Question: I have ready many, many tutorials, I have read <URL> for the 3rd time, but I still don't know how to set layouts to be compatible for multiple screens.
On android docs I found this:
> For instance, a view with a layout_width="100dp" measures 100 pixels
wide on medium-density screen and the system scales it up to 150
pixels wide on high-density screen, so that the view occupies
approximately the same physical space on the screen.
Ok, let's see an example:

As you can see, the resolution is the same (480x800), however the view does not fill till end. I know I should use fill_parent, or match_parent, but this is for test purpose only.
XML Layout file:
'''
<?xml version="1.0" encoding="utf-8"?>
<RelativeLayout xmlns:android="http://schemas.android.com/apk/res/android"
android:layout_width="match_parent"
android:layout_height="match_parent" >
<LinearLayout
android:layout_width="fill_parent"
android:layout_height="fill_parent"
android:layout_centerHorizontal="true"
android:layout_centerVertical="true"
android:weightSum="100"
android:orientation="vertical" >
<RelativeLayout
android:layout_width="320dp"
android:layout_height="0dp"
android:layout_weight="45"
android:background="@drawable/bg_red" >
</RelativeLayout>
<RelativeLayout
android:layout_weight="10"
android:layout_width="fill_parent"
android:layout_height="0dp" >
</RelativeLayout>
<RelativeLayout
android:layout_width="320dp"
android:layout_height="0dp"
android:layout_weight="45"
android:background="@drawable/bg_blue" >
</RelativeLayout>
</LinearLayout>
</RelativeLayout>
'''
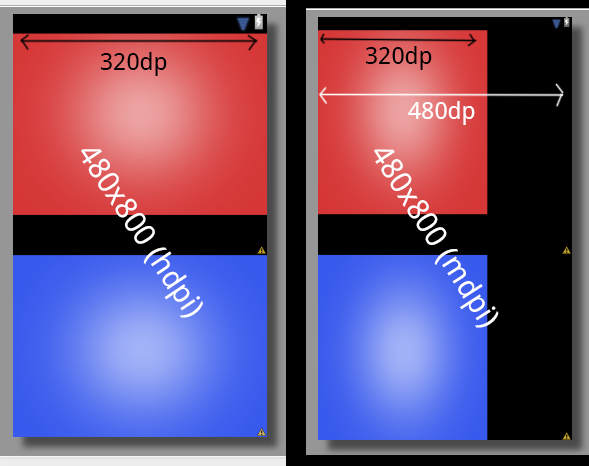
Answer: Dp or dip ('density-independent pixels') takes the device's density into account. The purpose of density-independent pixels is to display a view in the same dimensions on screens of any density.
How many actual pixels a dip equals depends on your device's density:
- -
It all gets a bit clearer on an actual device:
Your 480*800 hdpi device would be smaller in physical size than the 480*800 mdpi device. Thus, when a view fills the hdpi device's screen, a view with the same physical size (dp) won't fill the screen on your mdpi device.